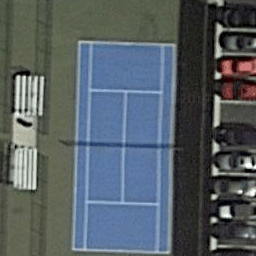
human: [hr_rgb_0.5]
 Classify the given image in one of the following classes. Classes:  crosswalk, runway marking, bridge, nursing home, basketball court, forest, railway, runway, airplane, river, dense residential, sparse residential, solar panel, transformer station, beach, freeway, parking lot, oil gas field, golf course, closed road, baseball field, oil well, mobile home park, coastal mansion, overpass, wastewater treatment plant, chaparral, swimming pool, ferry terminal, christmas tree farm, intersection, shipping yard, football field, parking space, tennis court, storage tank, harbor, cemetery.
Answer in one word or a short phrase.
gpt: tennis court